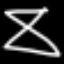
Label: hourglass